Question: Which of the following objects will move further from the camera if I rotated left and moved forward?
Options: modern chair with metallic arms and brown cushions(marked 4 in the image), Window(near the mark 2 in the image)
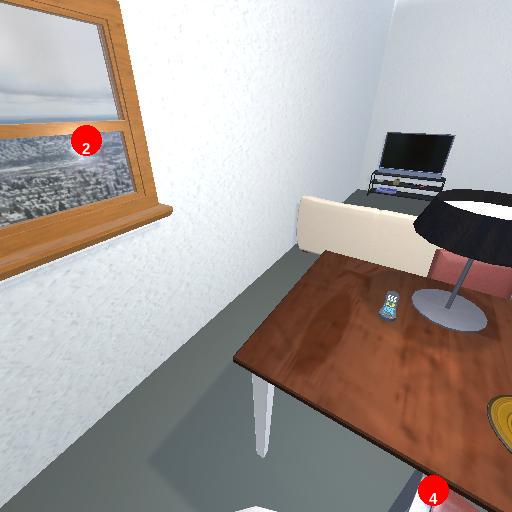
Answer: modern chair with metallic arms and brown cushions(marked 4 in the image)